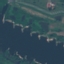
Land use / land cover: River